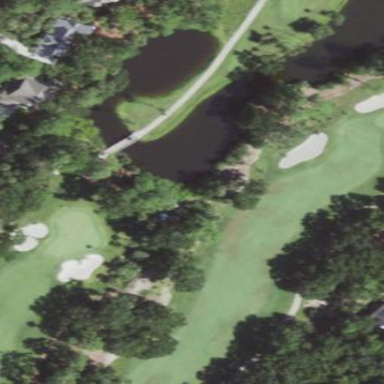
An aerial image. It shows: Water hazard in golf course. The hazard is natural water feature.